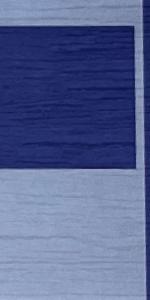
Label: Empty